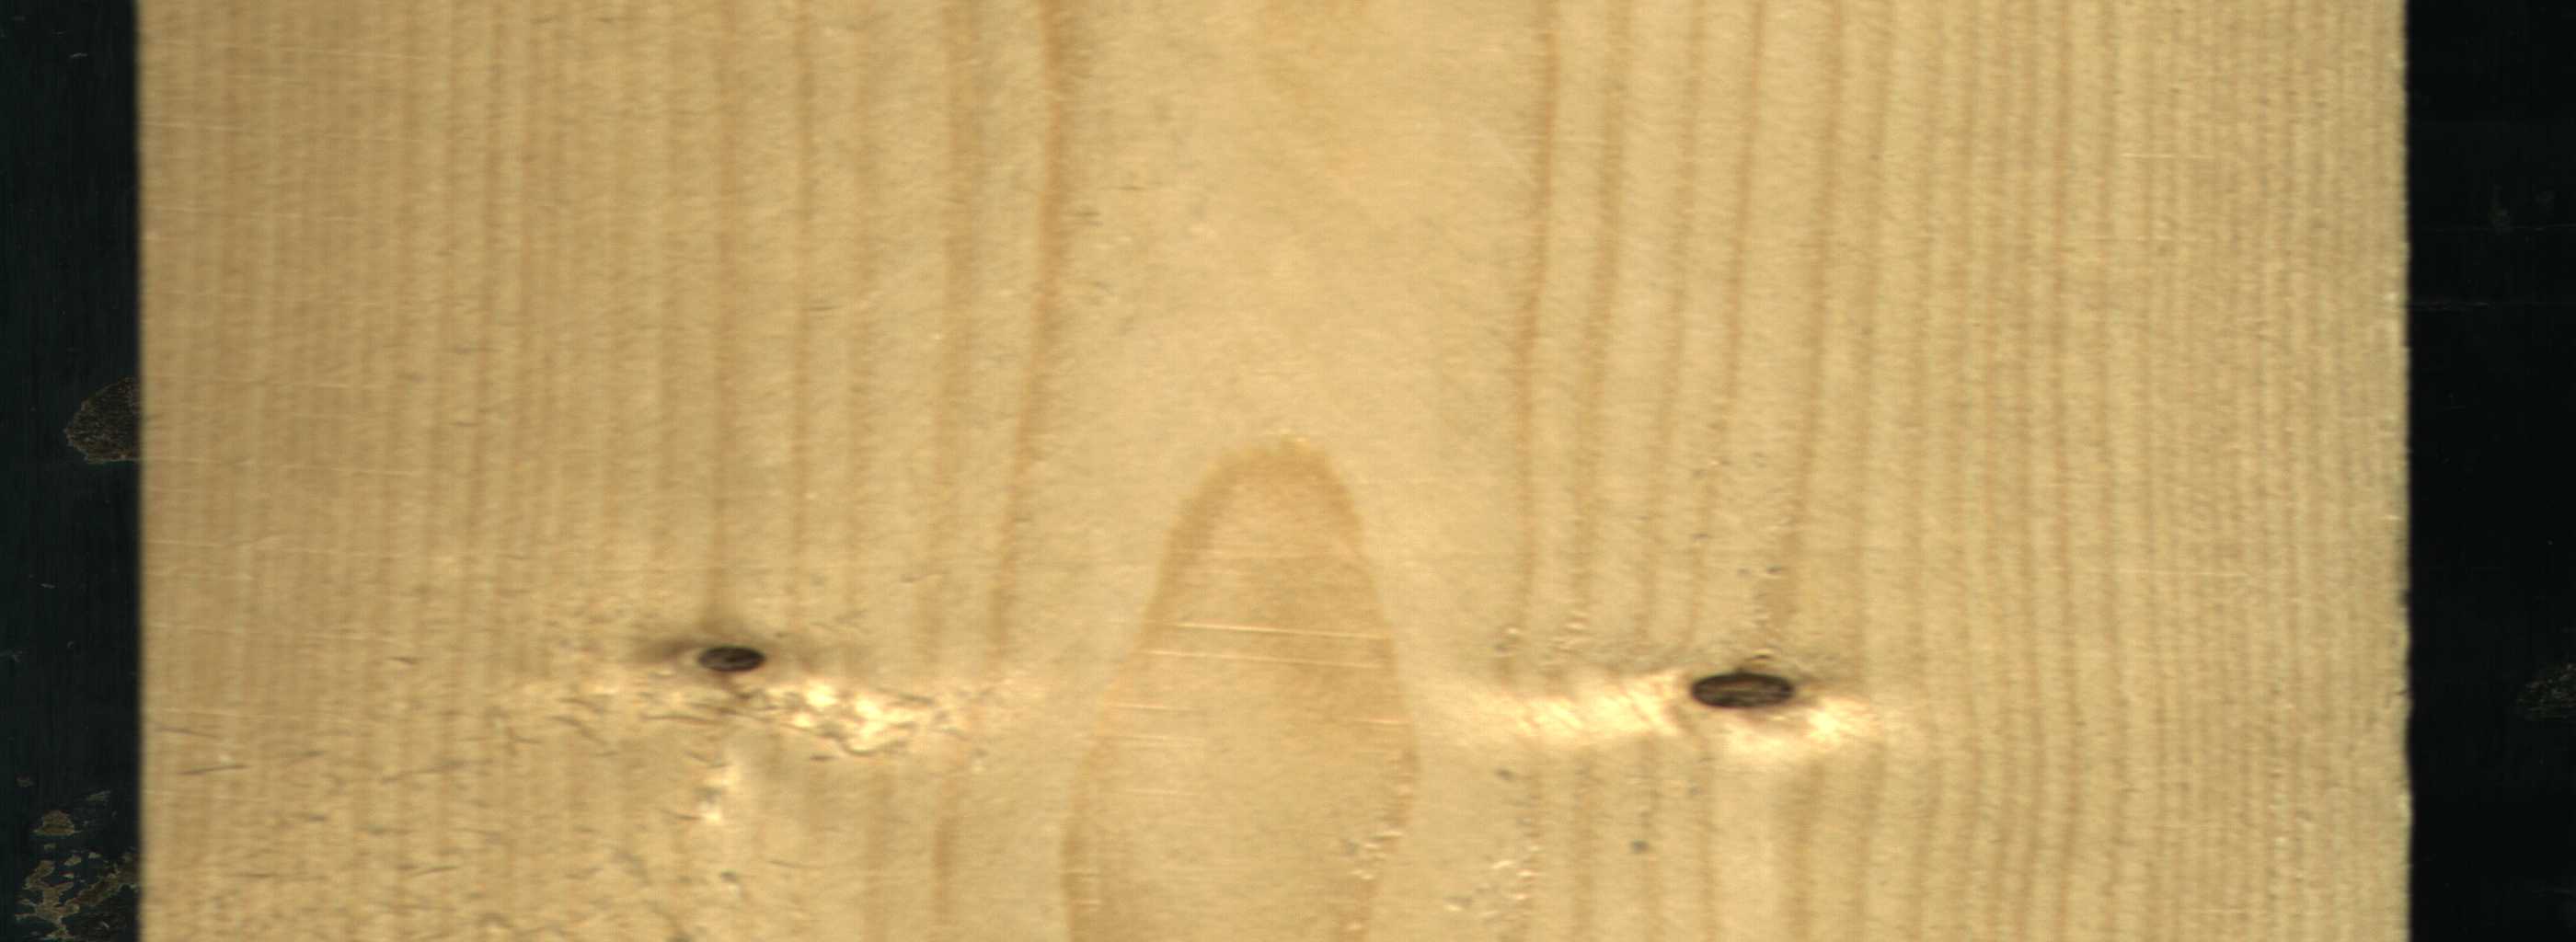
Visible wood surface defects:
Dead_Knot
Dead_Knot